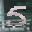
Label: 5